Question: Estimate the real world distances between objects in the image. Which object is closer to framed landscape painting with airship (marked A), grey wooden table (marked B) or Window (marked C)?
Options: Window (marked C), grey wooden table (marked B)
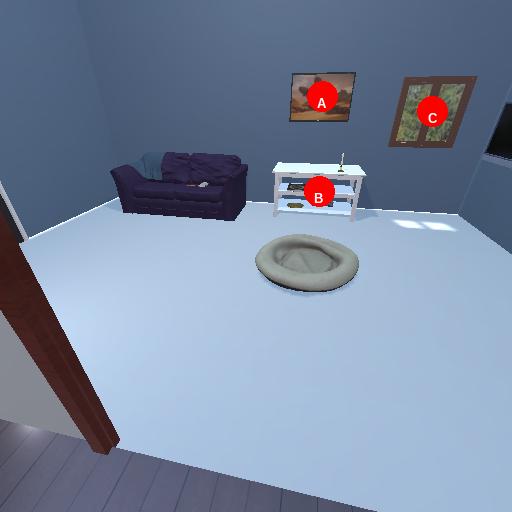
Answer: Window (marked C)